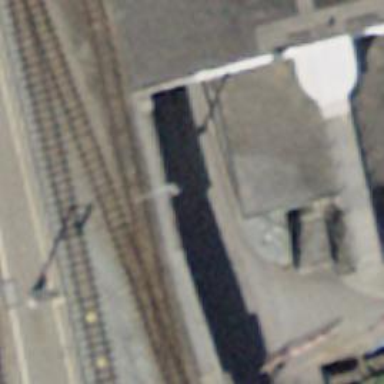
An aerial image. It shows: Narrow-gauge railway in yard.